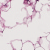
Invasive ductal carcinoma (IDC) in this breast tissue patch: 0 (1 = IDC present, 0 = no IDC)